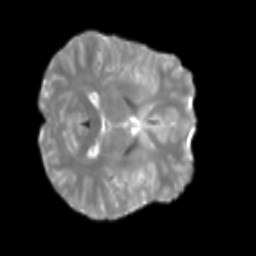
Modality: T2w
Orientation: axial
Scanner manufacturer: siemens
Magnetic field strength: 3 T
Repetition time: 4 s
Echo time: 0.0594 s